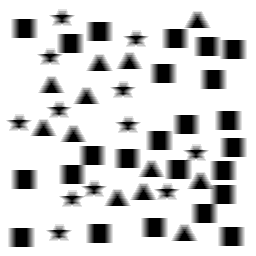
Squares: 24
Triangles: 12
Stars: 12
Total shapes: 48